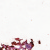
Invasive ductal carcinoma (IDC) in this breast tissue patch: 0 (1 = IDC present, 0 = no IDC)